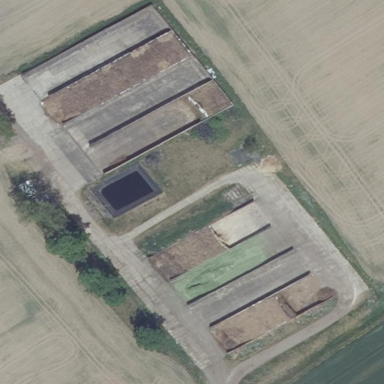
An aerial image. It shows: Bunker silo.